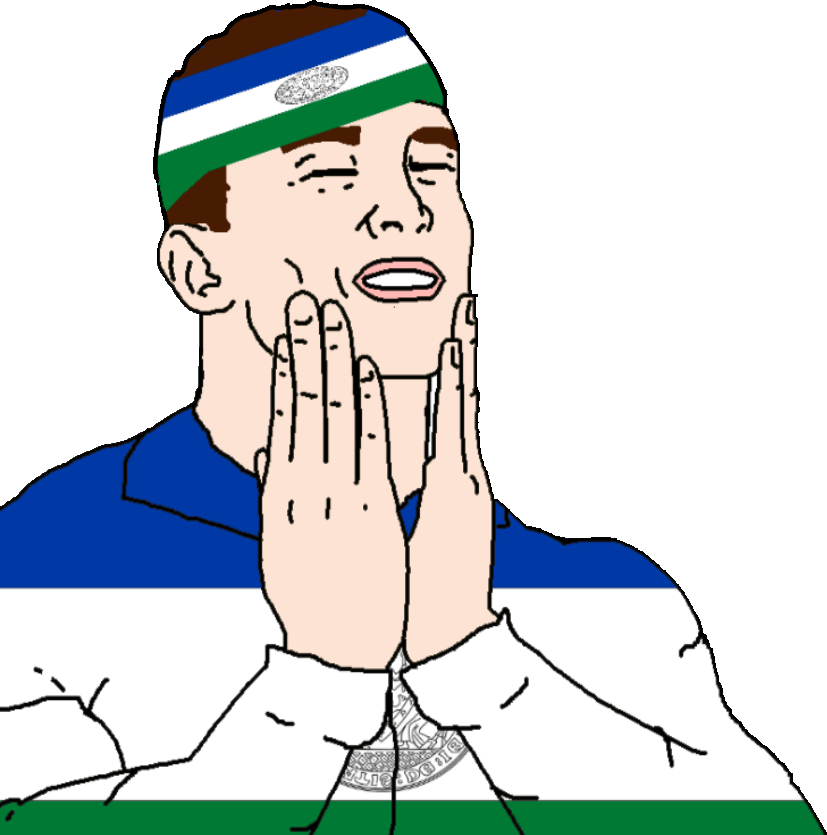
Label: 5_Feels_Good